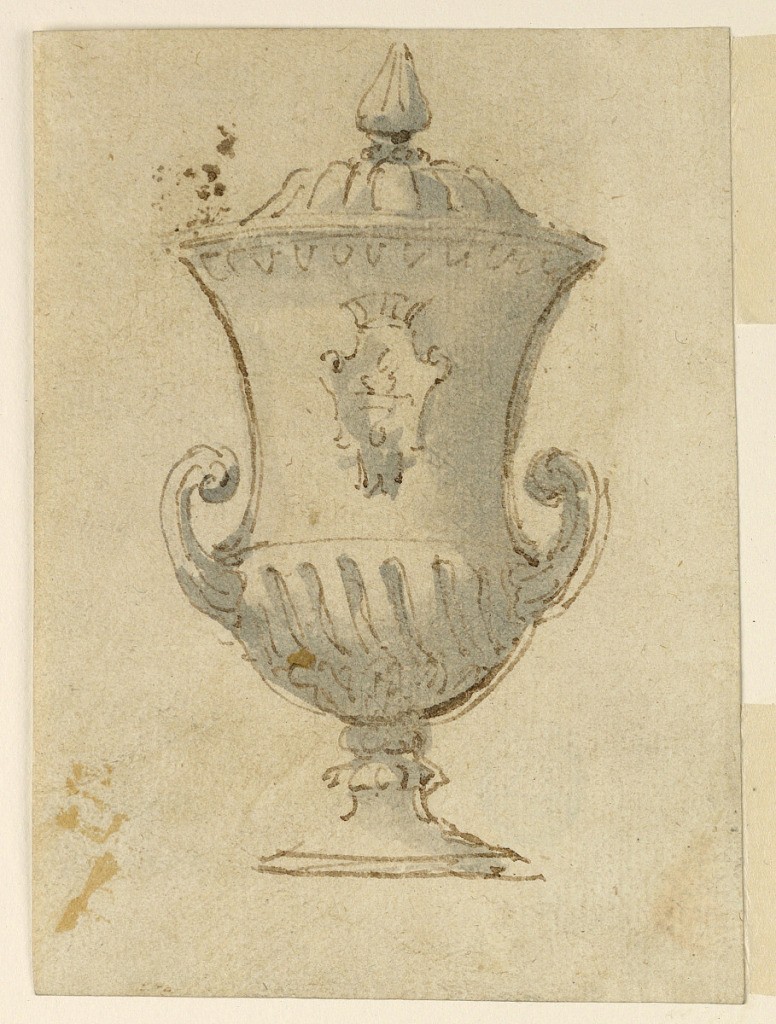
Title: Design for an Urn
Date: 1775–1815
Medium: Pen and ink, brush and sepia, watercolor on paper
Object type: Drawing
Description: Elevation of a vase with handles and a pointed finial. A crest at center.